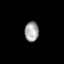
Tissue: skin
Cell type: Epithelial cells
Senescence score: 0.825
Nuclear area (px): 273
Mean DAPI intensity: 162.685